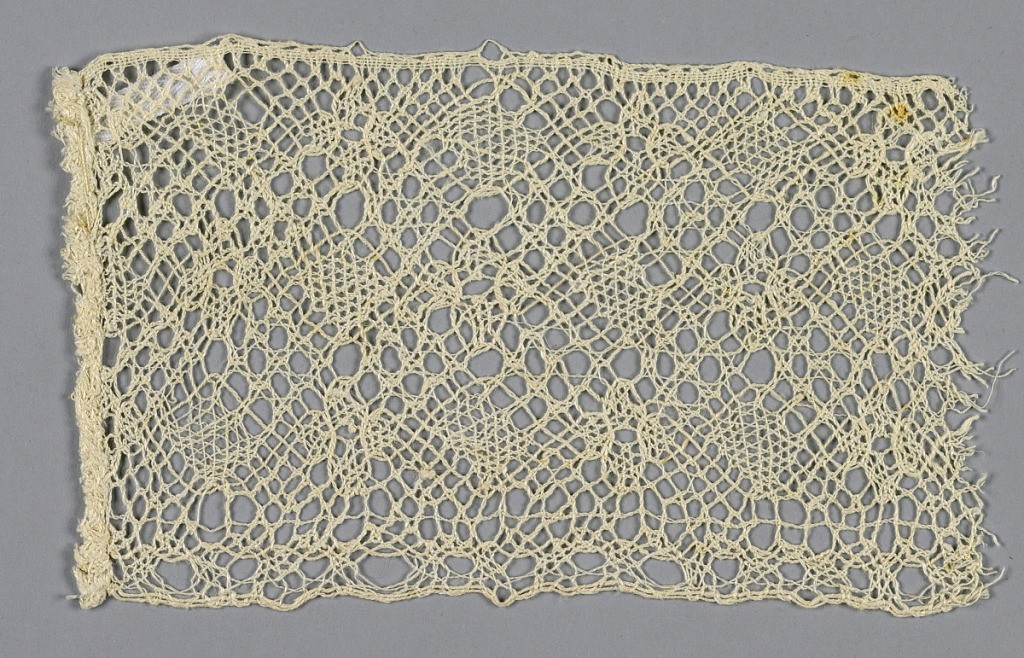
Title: Fragment
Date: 19th century
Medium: linen Technique: bobbin lace
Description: Provincial style lace or early student effort. Pattern of intersecting diagonal lines.